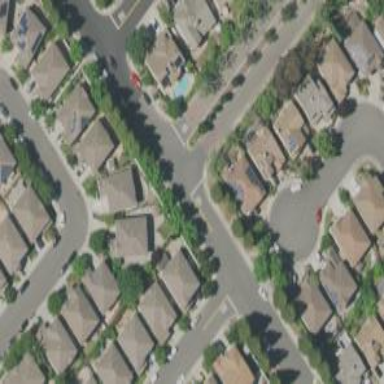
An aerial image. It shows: Residential road with sidewalk on the left.